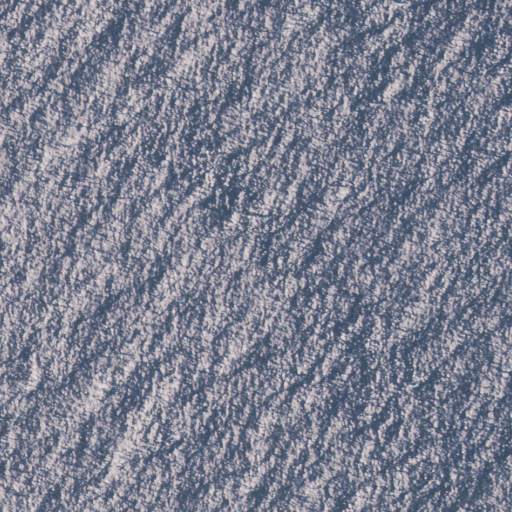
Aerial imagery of island in California named Farallon Islands containing only open water